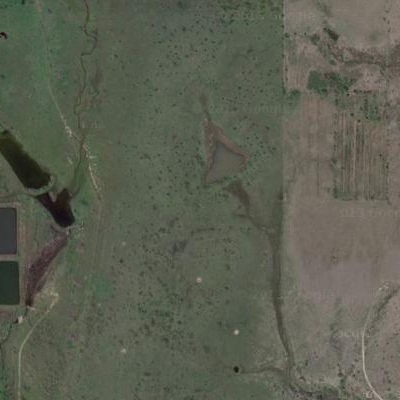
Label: Grass